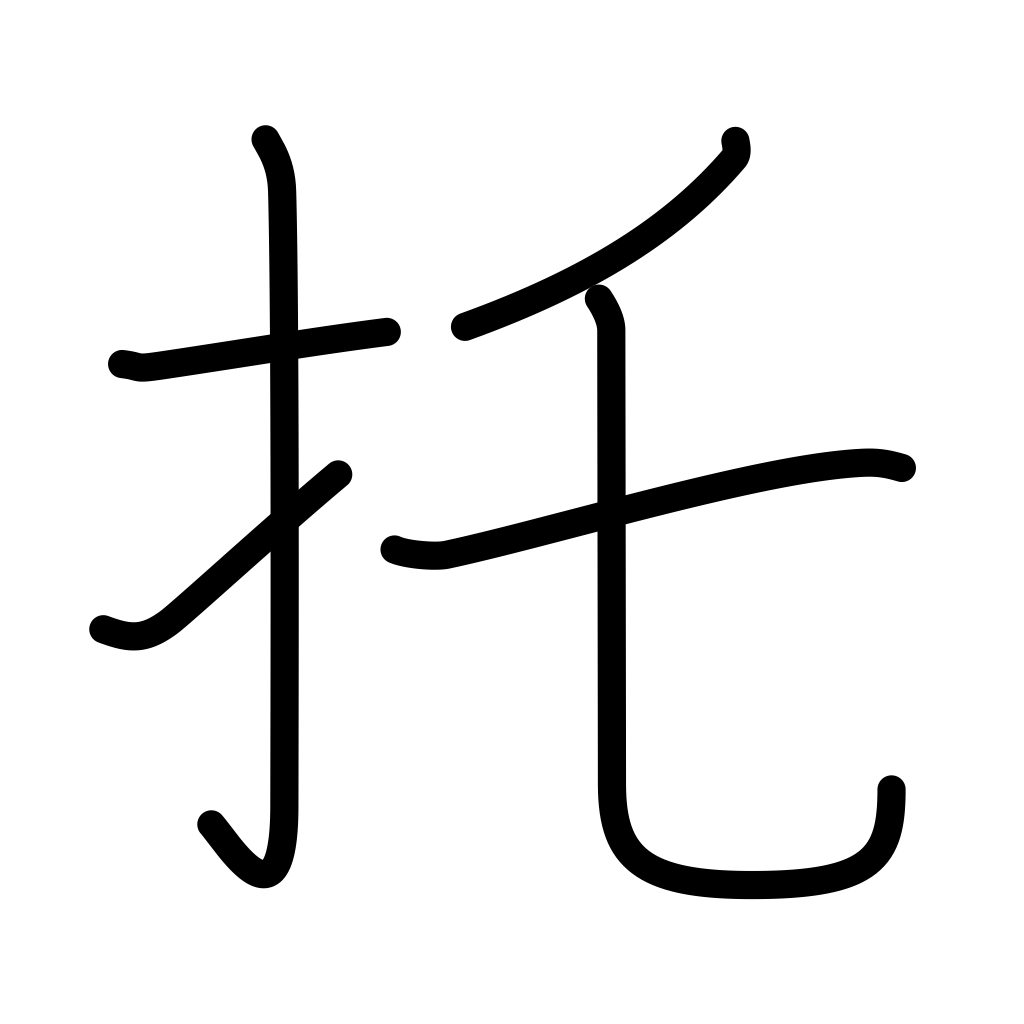
Meaning: requesting, entrusting with, pretend, hint